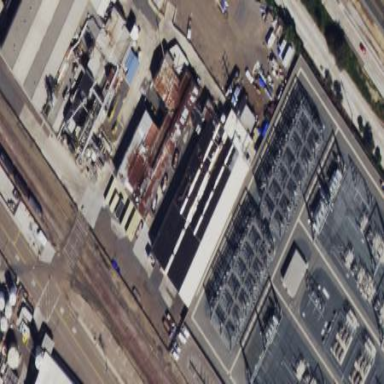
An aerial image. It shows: Industrial building.